Question: I am working on a Qt Project and for this project I require to design something like this:

I have designed so far in Qt Creator and I have the component ready, but when I am trying to add widget in different layouts, I am not getting the shapes I want. What should I do to make my application resizable?
Catches:
- - - 'qstackedwidget'
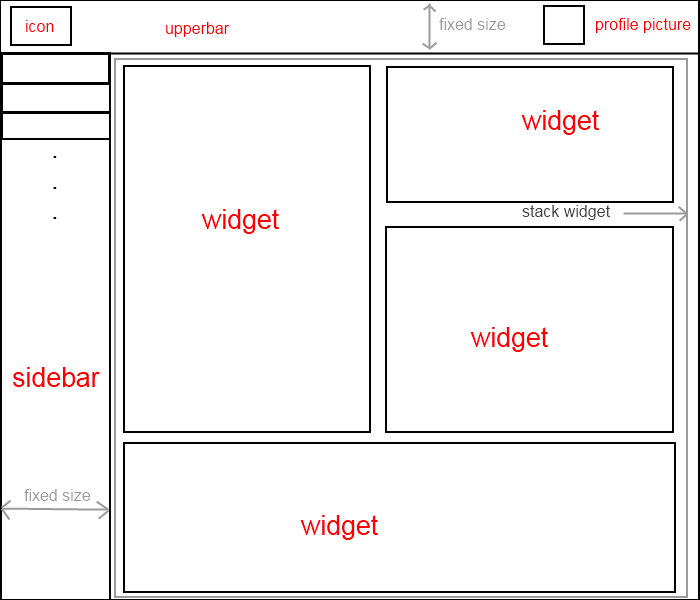
Answer: # Nested layouts:
(green square = <URL>

# Steps:
[Definition]
H(x, y, ...) = horizontal layouts on x, y, ...; where x, y, ... are widget(W#) or Layout(L#)
V(x, y, ...) = horizontal layouts on x, y, ...; where x, y, ... are widget(W#) or Layout(L#)
- - - - - - -
Notice that and are fixed in horizontal size (or set maximum on it), the <URL> between them acts as the only resizable widget in the layout L5.
---
And here is the hierarchy: